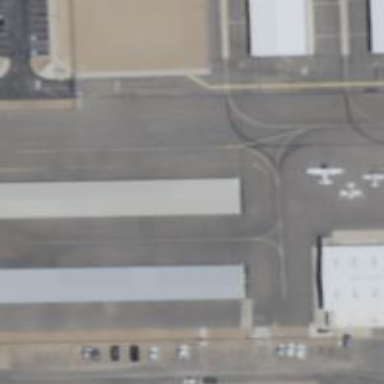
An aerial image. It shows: Image of taxiway at airport.